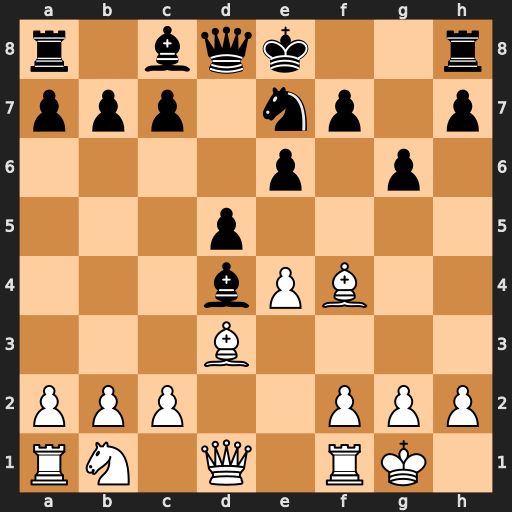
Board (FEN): r1bqk2r/ppp1np1p/4p1p1/3p4/3bPB2/3B4/PPP2PPP/RN1Q1RK1
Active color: w
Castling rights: kq
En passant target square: -
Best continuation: Bb5+ c6 Qxd4